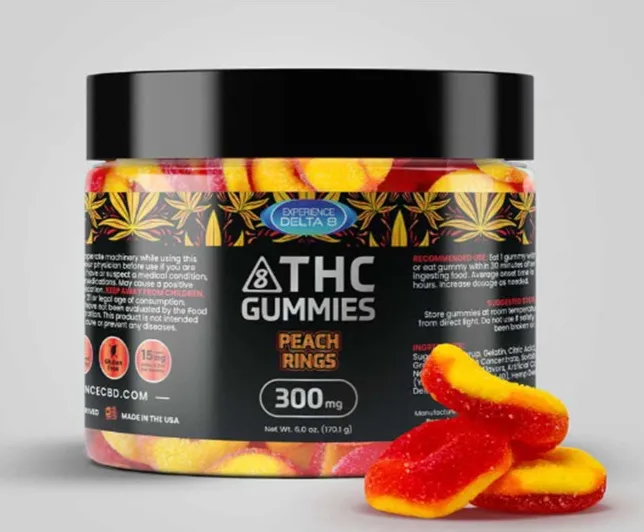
Delta8-tetrahydrocannabinol edible gummies.
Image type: radiology (ct)